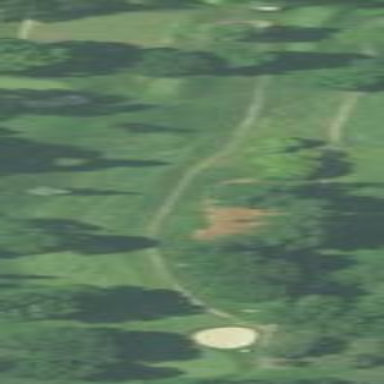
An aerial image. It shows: Golf fairway surrounded by grass.